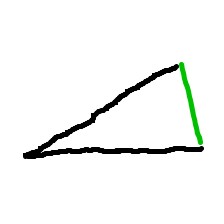
Shape: triangle